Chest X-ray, PA view. Patient: 49 years old, sex M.
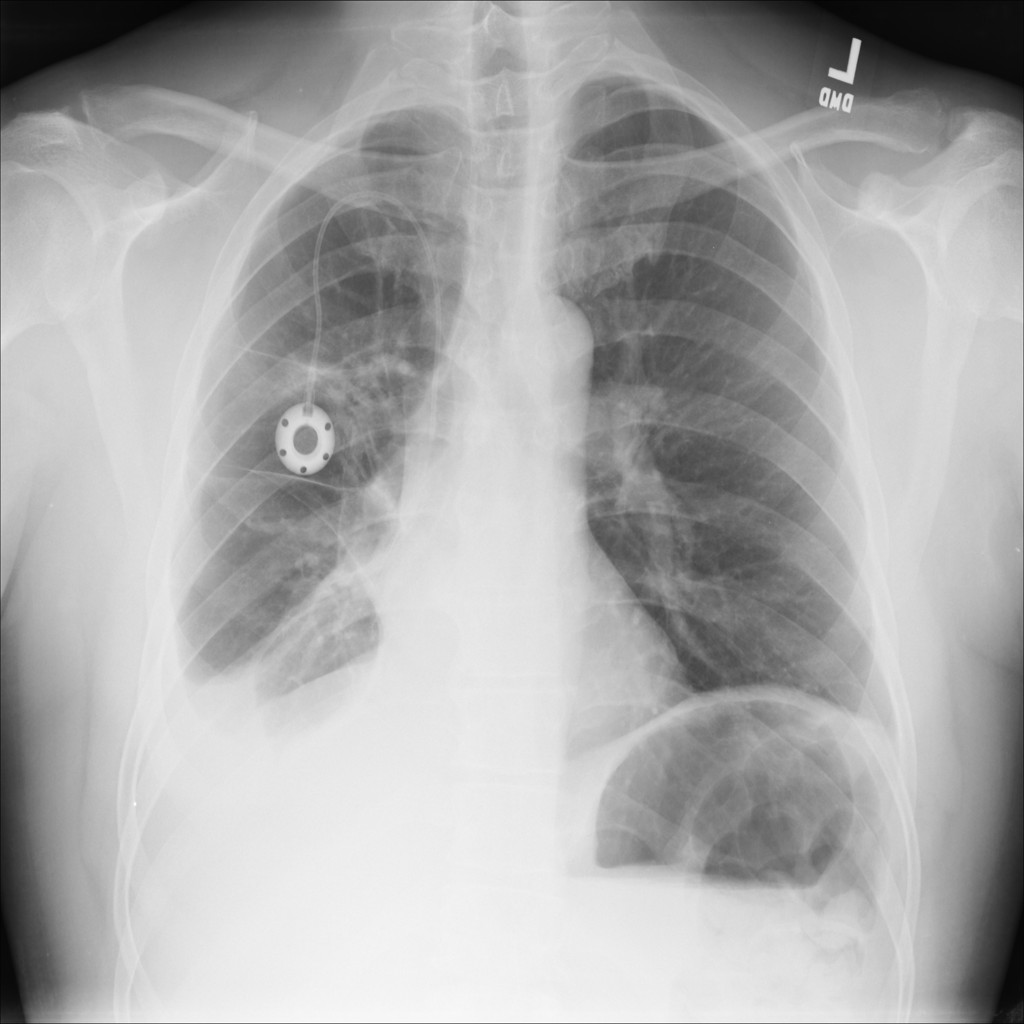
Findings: Effusion, Fibrosis, Infiltration